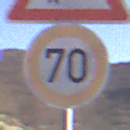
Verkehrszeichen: Geschwindigkeit70
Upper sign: DoppelkurveRechts
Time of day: MorningAfternoon
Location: Outdoor (Nature)
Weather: Clear
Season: NotSpecified
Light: Natural